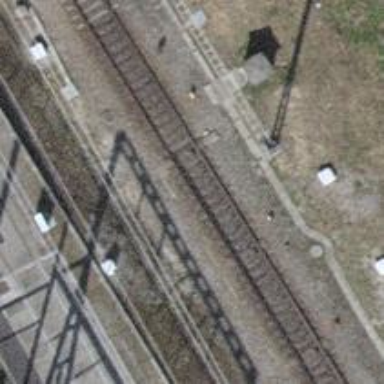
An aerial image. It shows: Railway switch.